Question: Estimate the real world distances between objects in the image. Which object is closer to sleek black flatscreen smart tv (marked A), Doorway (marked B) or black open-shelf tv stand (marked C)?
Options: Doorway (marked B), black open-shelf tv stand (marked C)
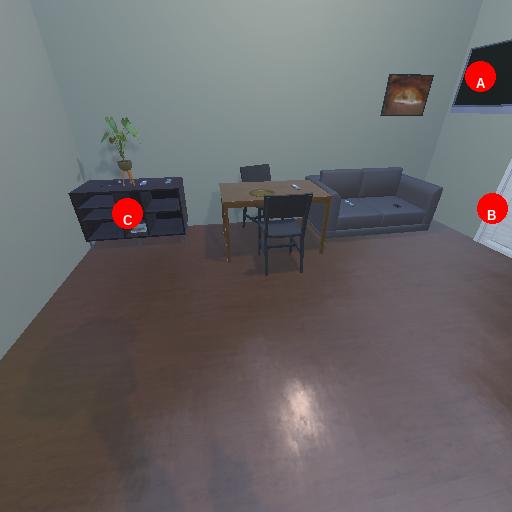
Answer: Doorway (marked B)